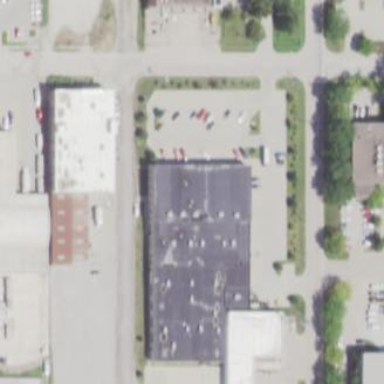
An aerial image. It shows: Commercial building.